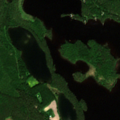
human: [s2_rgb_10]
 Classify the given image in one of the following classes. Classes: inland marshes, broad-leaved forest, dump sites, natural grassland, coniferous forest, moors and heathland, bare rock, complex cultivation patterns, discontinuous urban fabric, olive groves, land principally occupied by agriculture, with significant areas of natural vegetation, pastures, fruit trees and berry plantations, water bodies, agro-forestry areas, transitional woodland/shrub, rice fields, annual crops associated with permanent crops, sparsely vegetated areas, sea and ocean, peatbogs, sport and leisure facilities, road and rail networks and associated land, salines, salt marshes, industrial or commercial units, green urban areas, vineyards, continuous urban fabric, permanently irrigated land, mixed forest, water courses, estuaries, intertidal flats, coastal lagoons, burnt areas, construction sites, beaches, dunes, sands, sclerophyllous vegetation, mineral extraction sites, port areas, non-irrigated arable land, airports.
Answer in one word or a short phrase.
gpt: broad-leaved forest, coniferous forest, mixed forest, water bodies